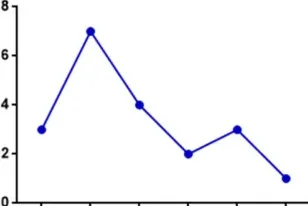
Changes of total CART percent after CAR-T treatment. (B) The proportion of CAR-T cells in CD3 positive T cells was detected by flow cytometry in CSF.
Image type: pathology (masson_trichrome)